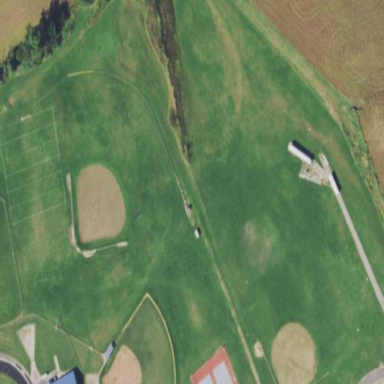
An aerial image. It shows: Baseball pitch for leisure land.